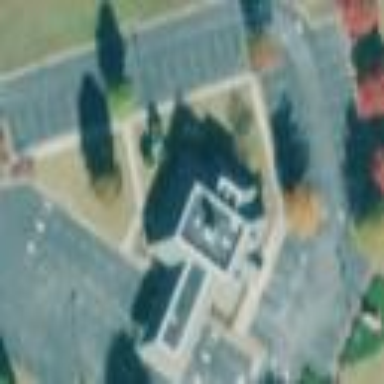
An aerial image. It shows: Parking area.